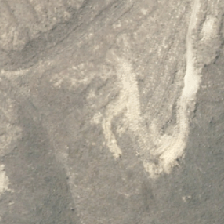
Land cover: harvested_forest